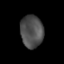
Tissue: lung
Cell type: Epithelial cells
Senescence score: 0.1798
Nuclear area (px): 722
Mean DAPI intensity: 77.949